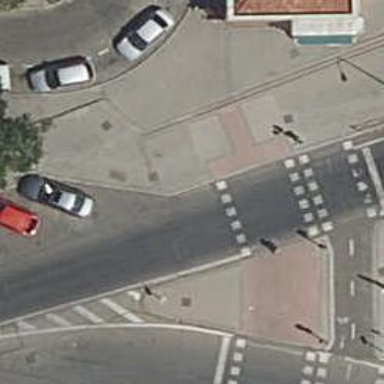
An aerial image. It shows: Kerb serving as barrier.